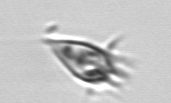
Label: Paratontonia_gracillima